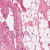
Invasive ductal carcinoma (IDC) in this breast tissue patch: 0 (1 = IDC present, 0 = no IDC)